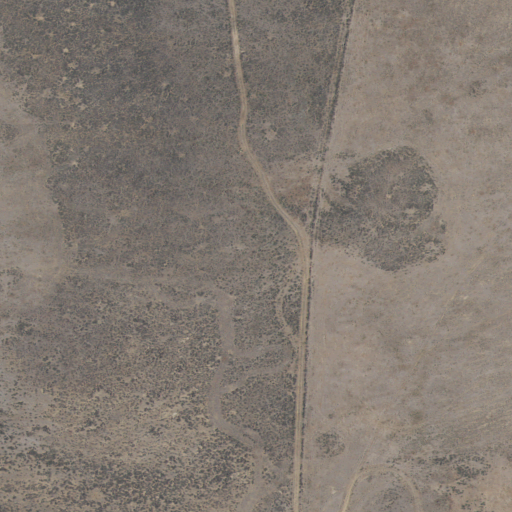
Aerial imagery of mountain in Idaho named Johnson Butte containing shrub and grassland